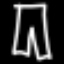
Label: pants